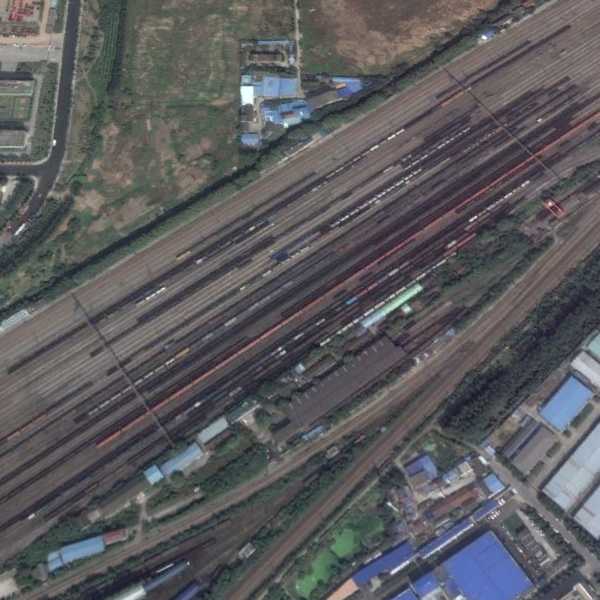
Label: RailwayStation